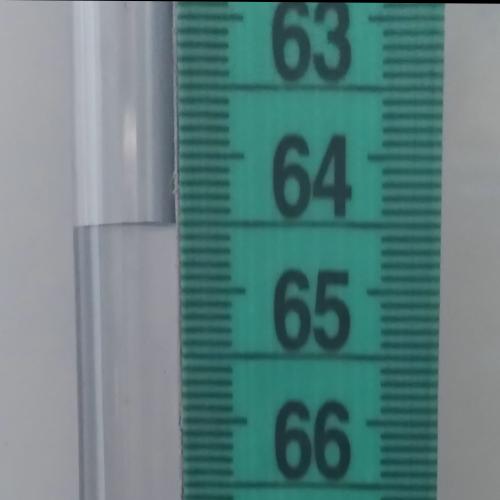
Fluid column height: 64.5 cm